Question: Hi I am fairly new to appdynamics and using it to configure my server for trial period, I have 3 tomcats, I followed the documentation I got to know that we need to put appagent and machineagent to through data back to controller, If I try to download appagent and machineagent jar file fromir their official site I always end up with the same version and which ever tomcat starts first I get data only for that machine

This is what I have used for tomcat 'catalina.sh''
'''
JAVA_OPTS="$JAVA_OPTS -Djava.awt.headless=true -server -Xms4G -Xmx12G -Xss256k -XX:MaxPermSize=1G -javaagent:/opt/appdynamics/ver4.0.3.0/javaagent.jar=staging1_tomcat=staging1_jv -Dappdynamics.controller.hostName=10.4.6.214 -Dappdynamics.controller.port=8090 -Dappdynamics.agent.applicationName=staging -Dappdynamics.agent.tierName=staging_tomcat_group -Dappdynamics.agent.nodeName=staging1"
'''
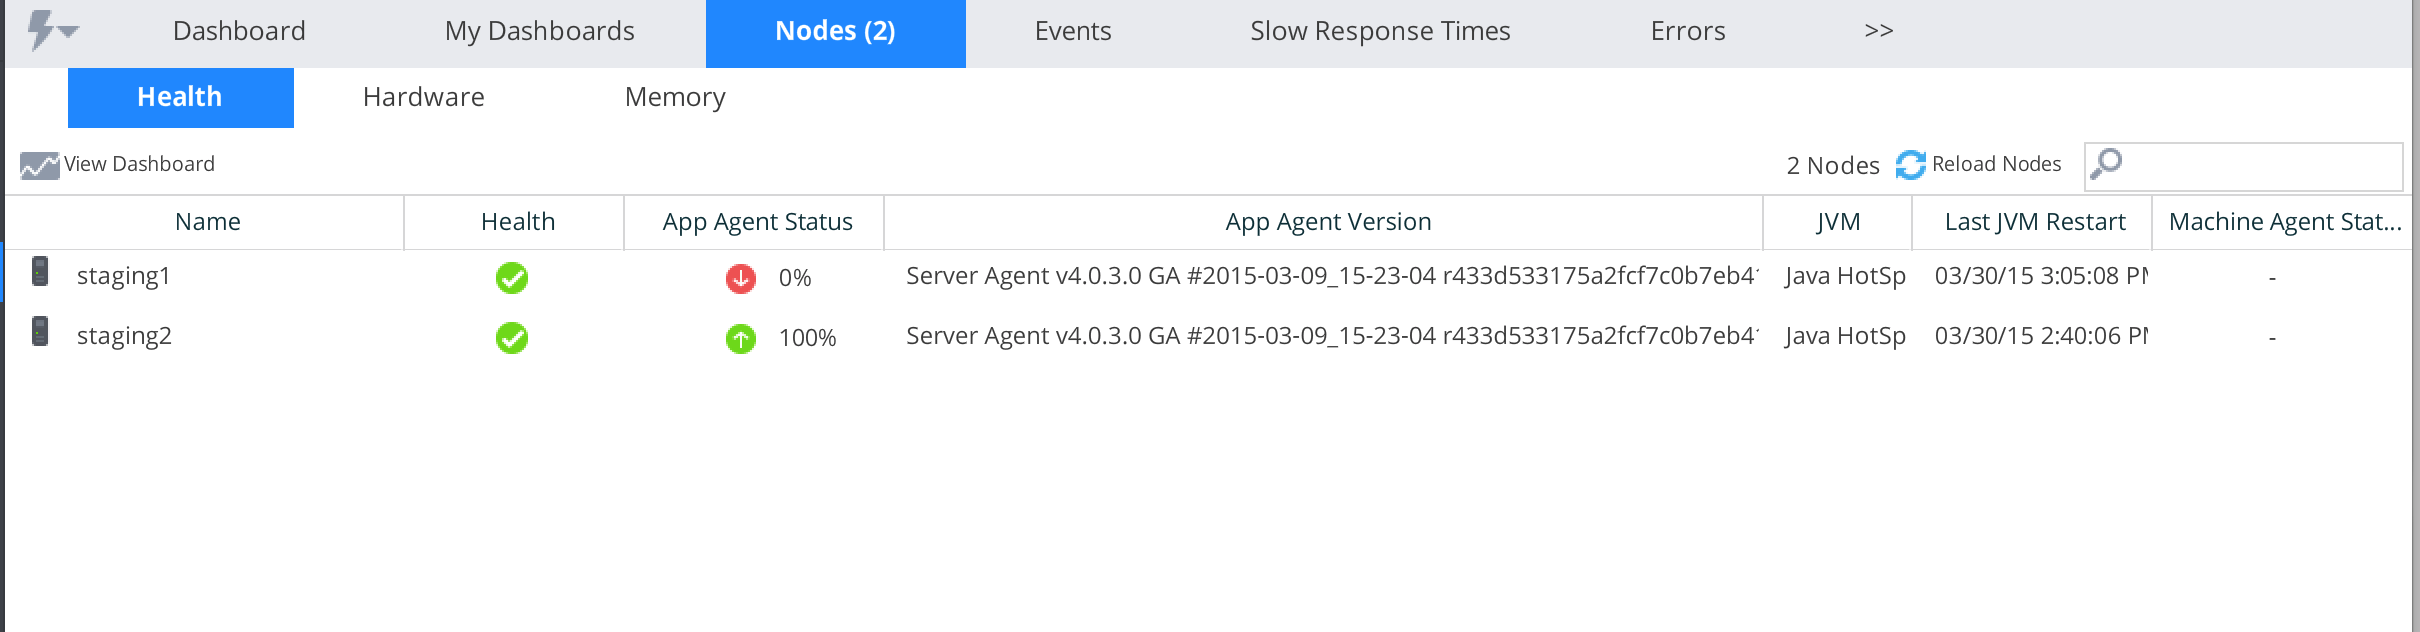
Answer: Can I ask if your trial is beyond 15 days? According to their site the trial only includes monitoring for one agent beyond that time - that would explain why only your first agent delivers data. Other tools in that space, e.g: Dynatrace free trial - gives you a bit more time if that's what you need and also allow you to extend the free trial if you need more time